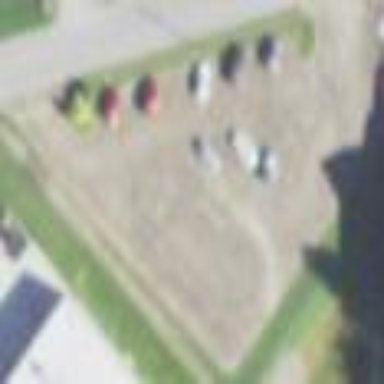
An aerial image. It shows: Parking area.